Interaction volume radius: 10 \u00c5
Interaction volume height: 20 \u00c5
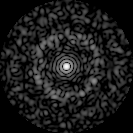
Disorder parameter: 0.8505